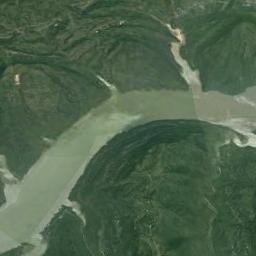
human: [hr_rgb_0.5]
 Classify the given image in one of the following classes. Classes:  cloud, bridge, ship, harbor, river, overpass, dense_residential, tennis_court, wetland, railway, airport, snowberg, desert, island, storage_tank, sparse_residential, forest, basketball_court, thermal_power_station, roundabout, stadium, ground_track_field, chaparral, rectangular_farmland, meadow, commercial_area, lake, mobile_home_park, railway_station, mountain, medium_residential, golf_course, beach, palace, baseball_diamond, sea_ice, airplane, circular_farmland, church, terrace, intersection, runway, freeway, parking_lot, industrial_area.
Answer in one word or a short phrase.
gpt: river